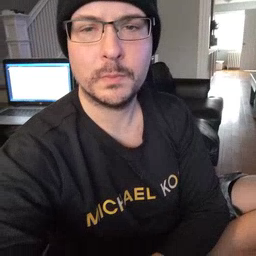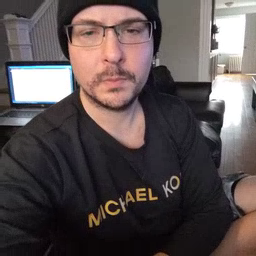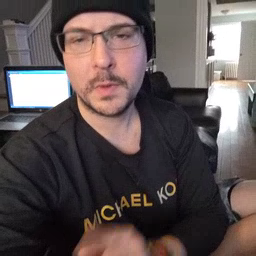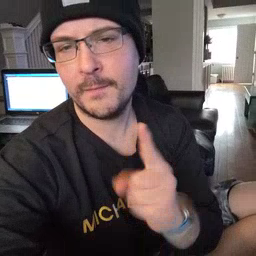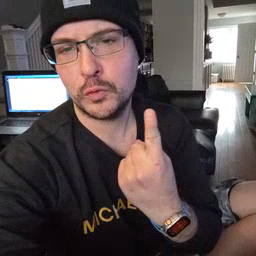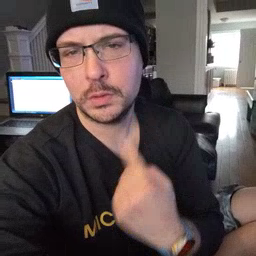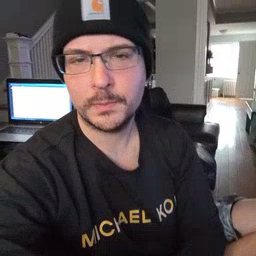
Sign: first